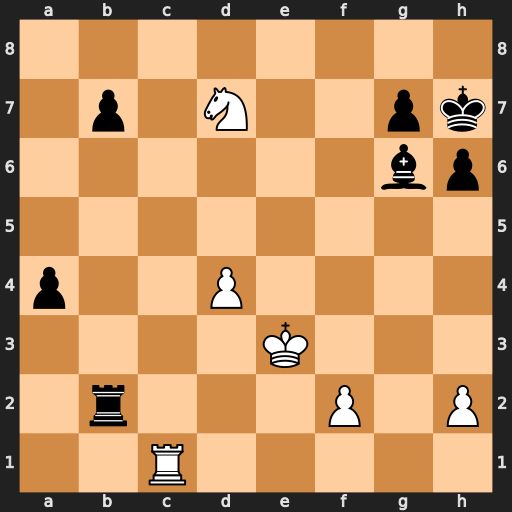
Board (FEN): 8/1p1N2pk/6bp/8/p2P4/4K3/1r3P1P/2R5
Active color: w
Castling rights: -
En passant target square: -
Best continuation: Nf8+ Kg8 Nxg6